Field crop: maize
Growth stage: 2
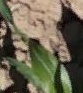
Species: maize